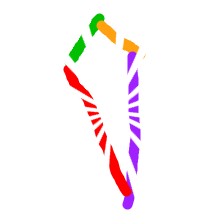
Shape: kite